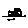
Label: car